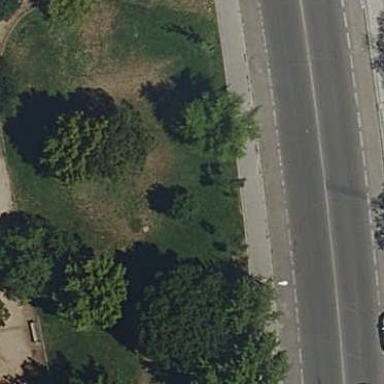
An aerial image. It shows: Kerb barrier surrounding grassy area.